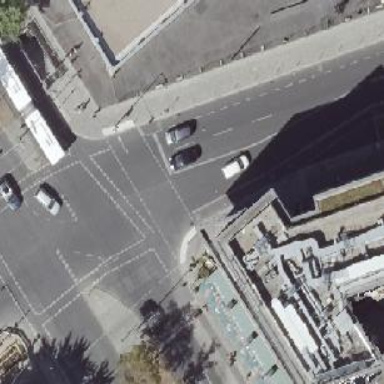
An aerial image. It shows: Crossing on the footway with traffic signals.